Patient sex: M
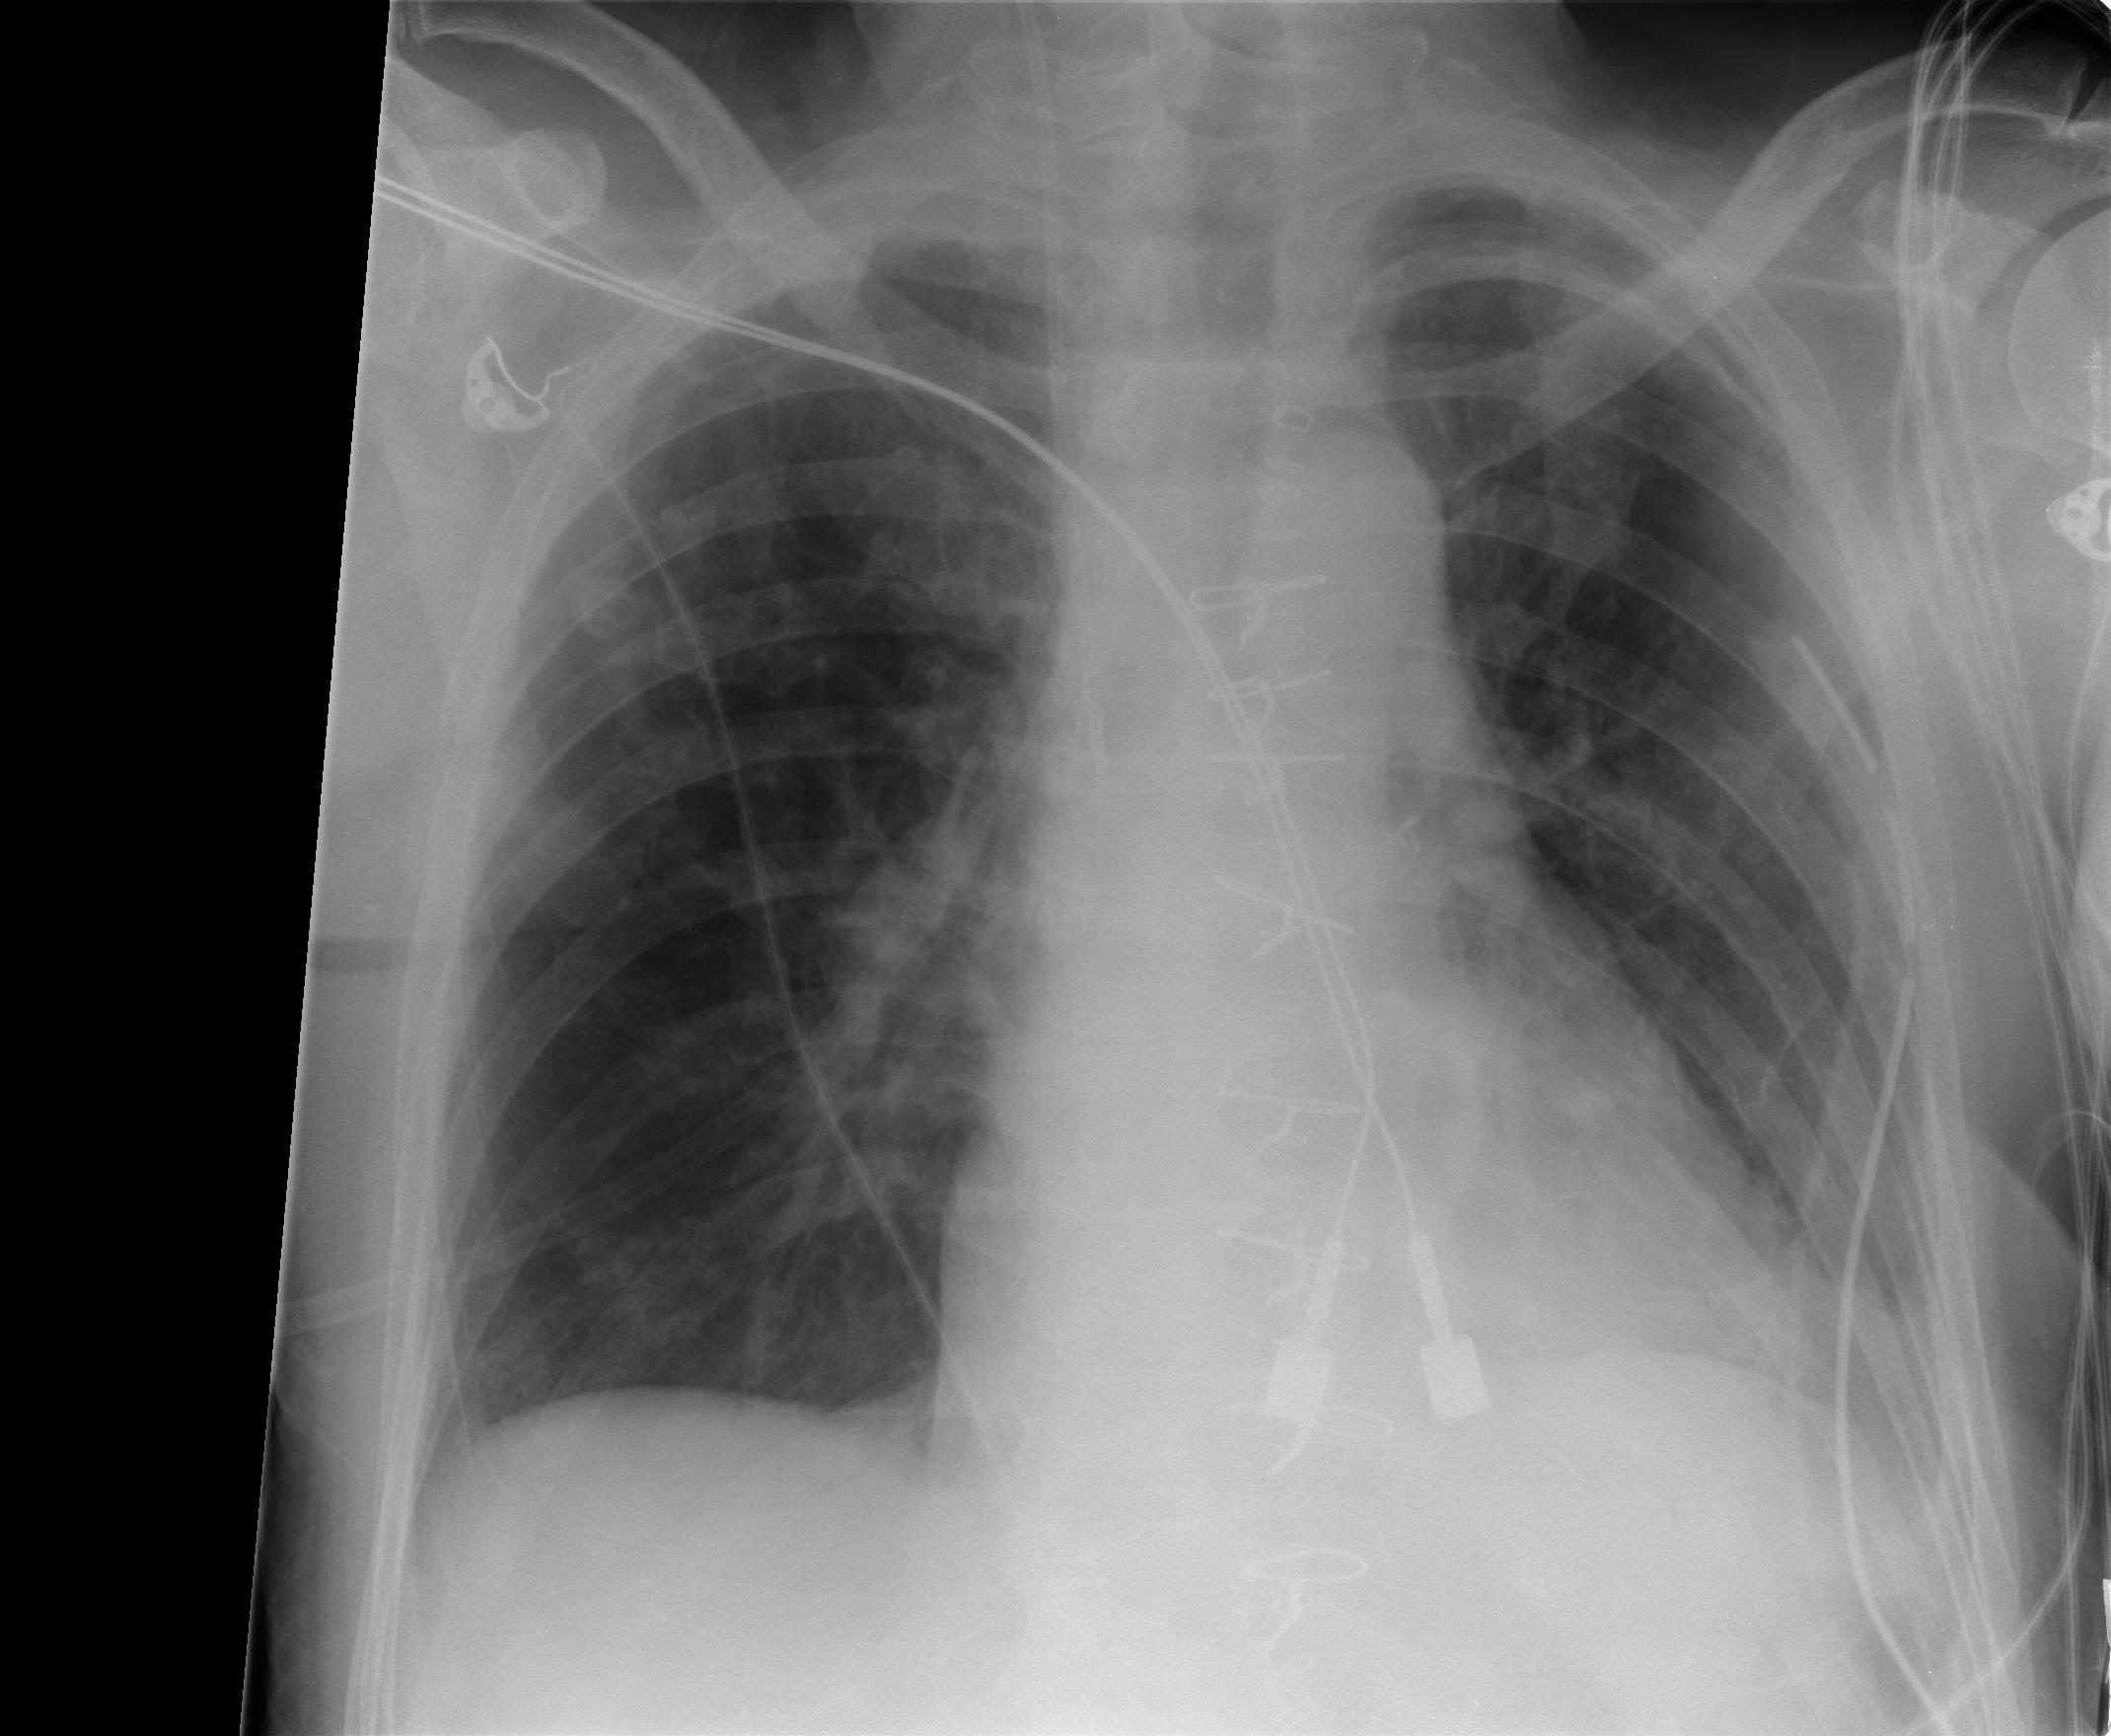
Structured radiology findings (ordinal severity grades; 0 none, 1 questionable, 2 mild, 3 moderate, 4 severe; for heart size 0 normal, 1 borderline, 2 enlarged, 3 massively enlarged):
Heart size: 2
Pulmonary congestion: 1
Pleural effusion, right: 0
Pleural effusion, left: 1
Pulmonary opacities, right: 0
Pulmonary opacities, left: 0
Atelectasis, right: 1
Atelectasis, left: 1